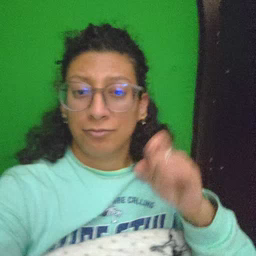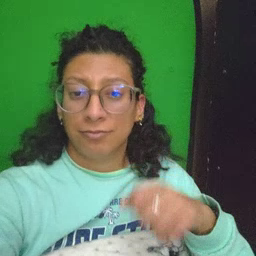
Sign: girl